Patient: sex F, age 76
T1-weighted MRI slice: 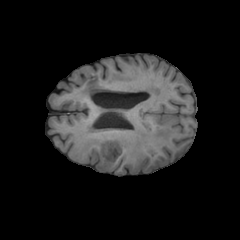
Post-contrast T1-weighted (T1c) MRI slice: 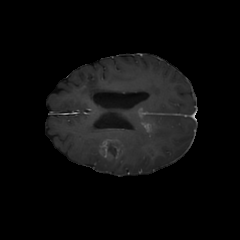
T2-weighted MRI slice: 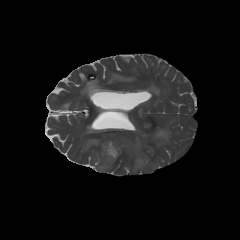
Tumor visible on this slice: yes
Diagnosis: Glioblastoma, IDH-wildtype
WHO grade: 4